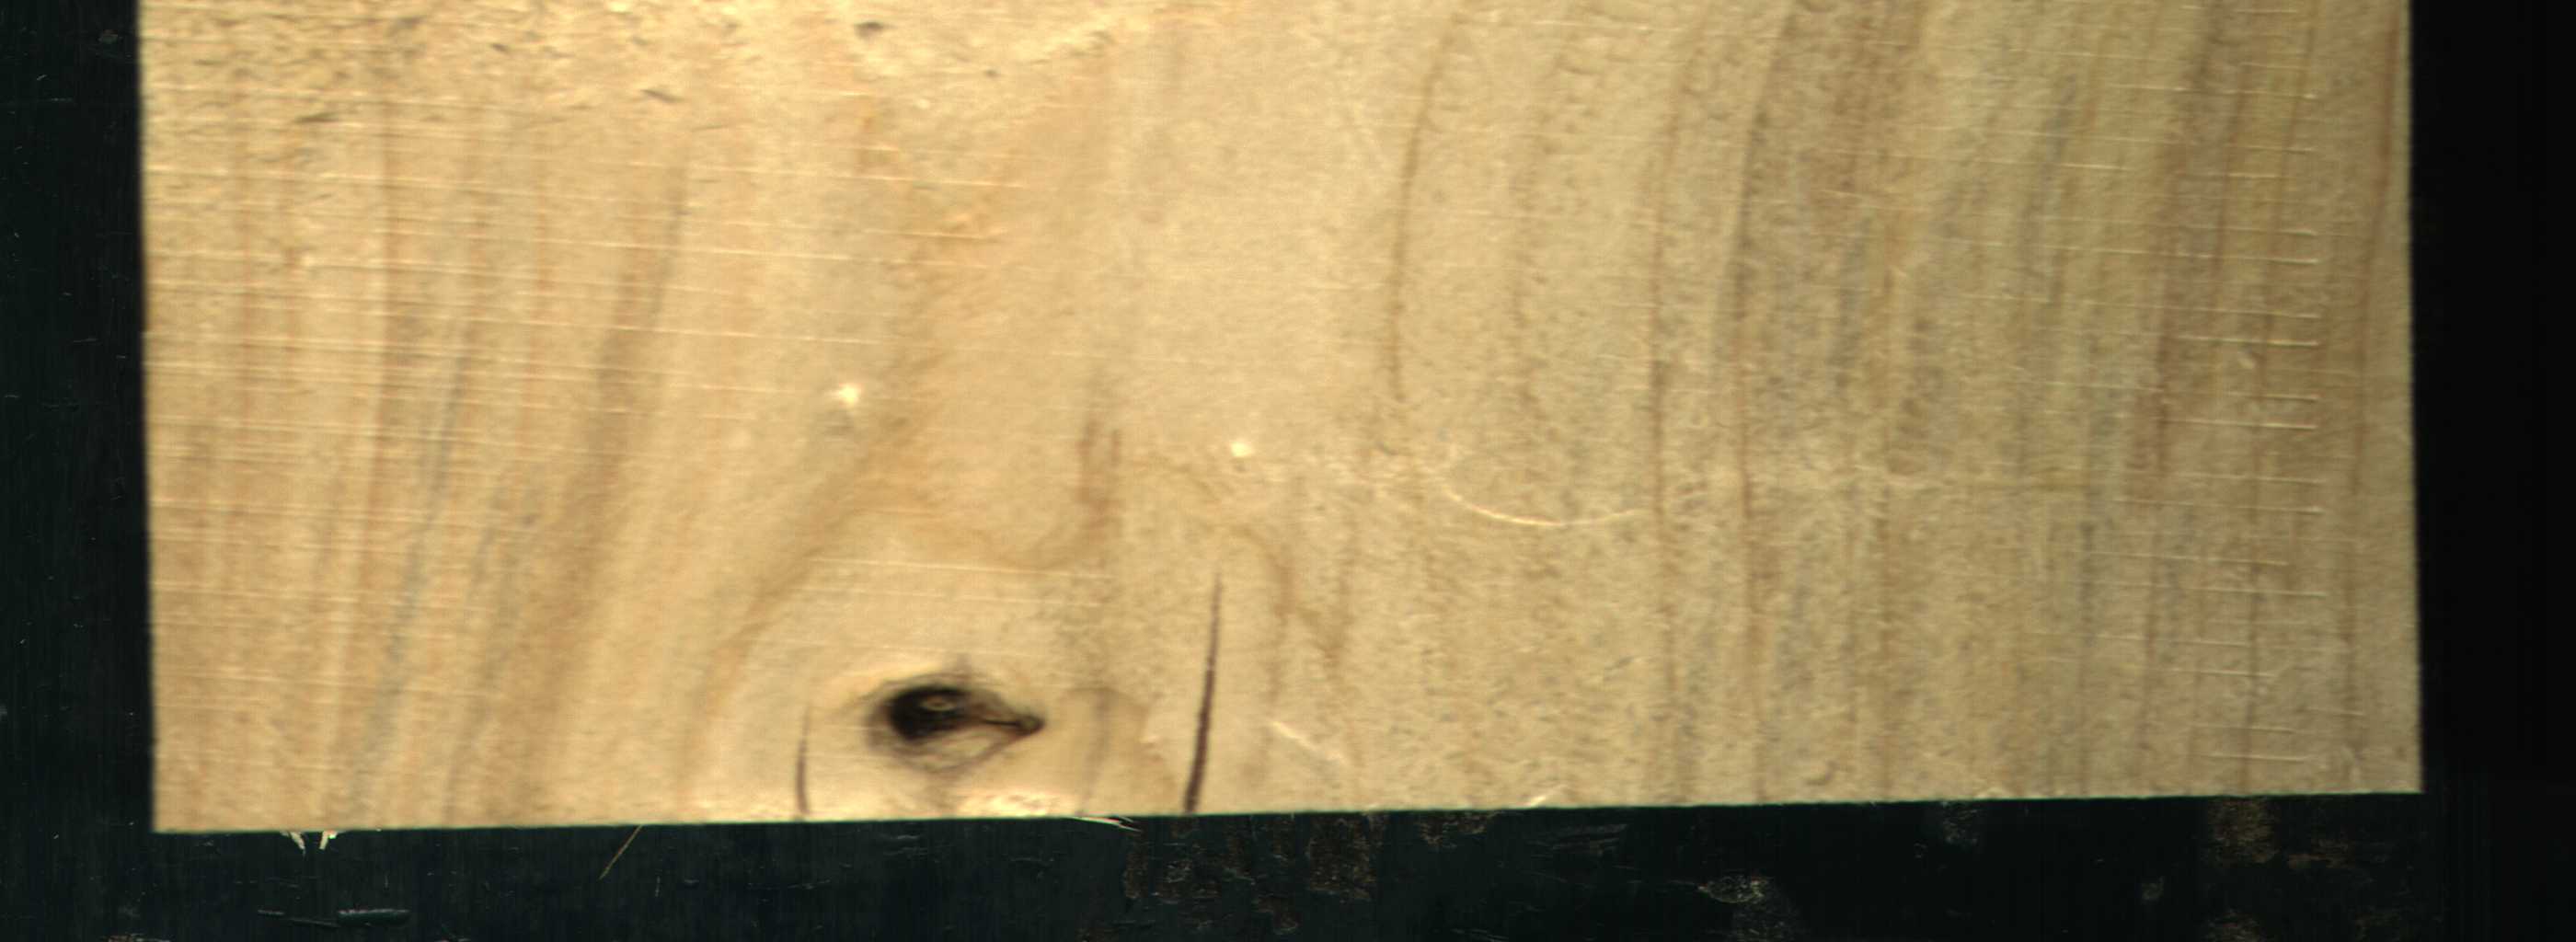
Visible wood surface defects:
Crack
Crack
Dead_Knot